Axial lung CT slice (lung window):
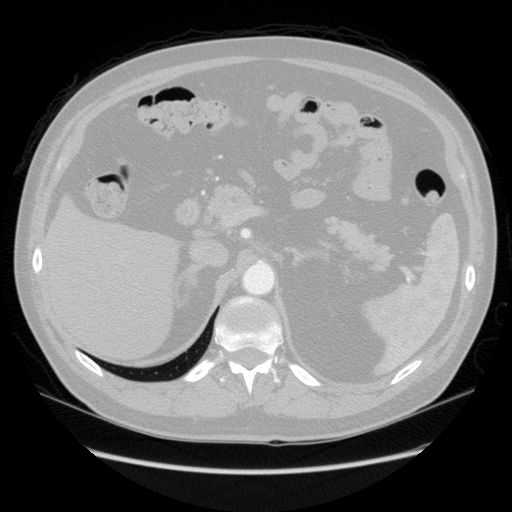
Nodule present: no